Interaction volume radius: 10 \u00c5
Interaction volume height: 25 \u00c5
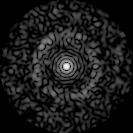
Disorder parameter: 0.8312